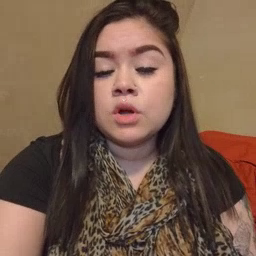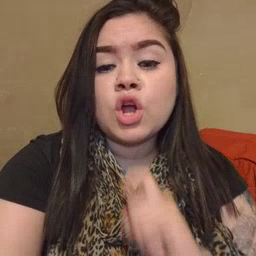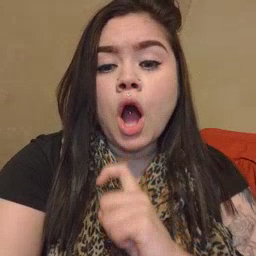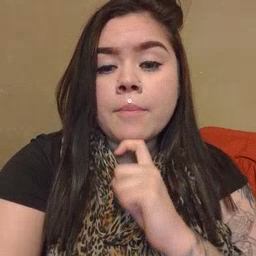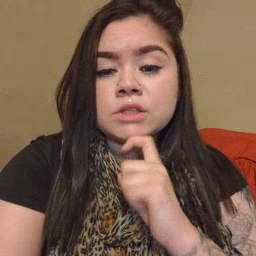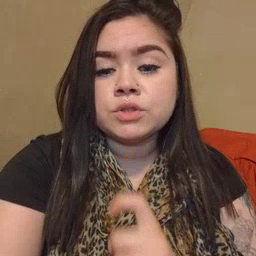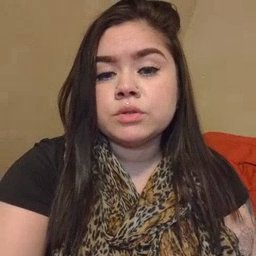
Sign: garbage